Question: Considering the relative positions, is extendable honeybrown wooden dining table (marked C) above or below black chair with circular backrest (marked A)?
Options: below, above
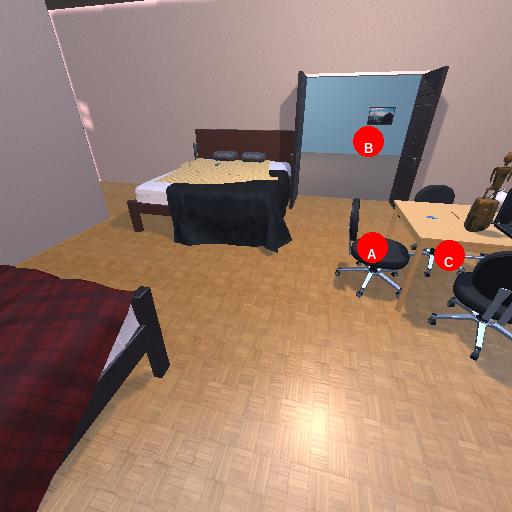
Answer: below